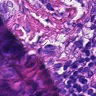
Metastatic tissue present: yes